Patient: sex F, age 43
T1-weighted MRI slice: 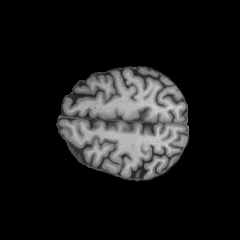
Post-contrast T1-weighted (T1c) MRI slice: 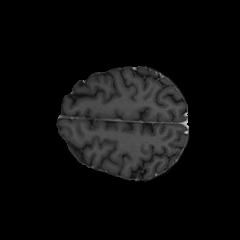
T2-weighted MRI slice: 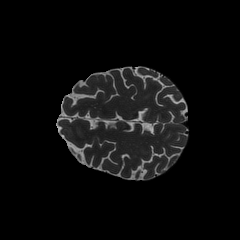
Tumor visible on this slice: no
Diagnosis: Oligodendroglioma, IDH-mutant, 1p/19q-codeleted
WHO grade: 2